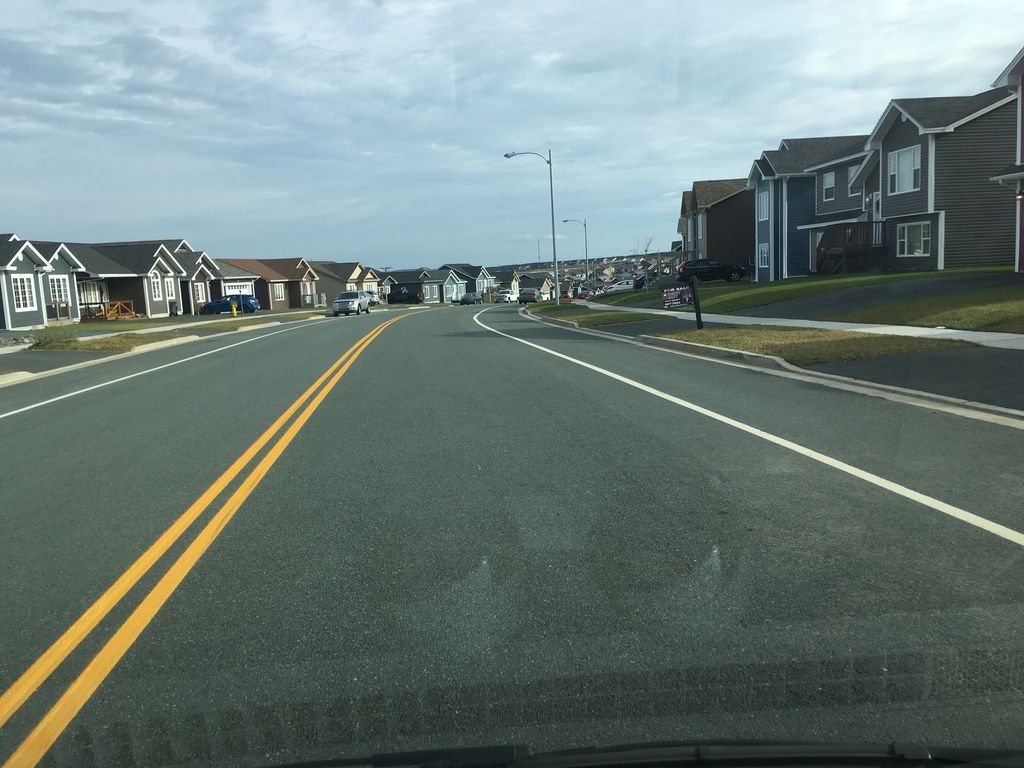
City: st_johns